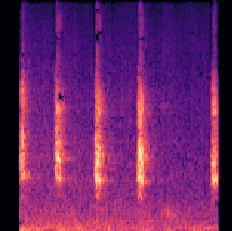
Sound class: Dog